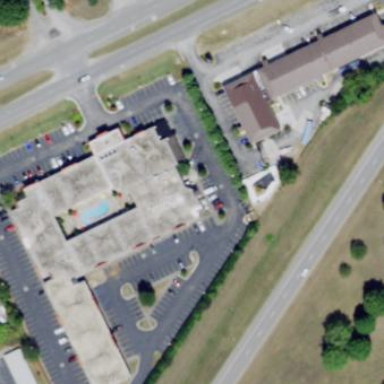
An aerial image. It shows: Hotel building.